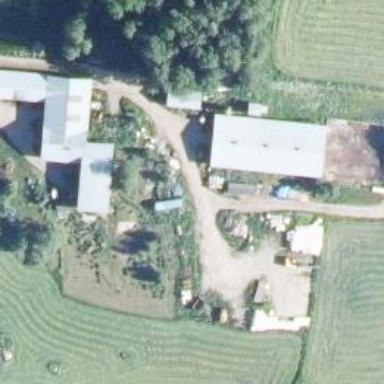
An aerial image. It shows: Farmyard area.